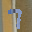
Label: 7